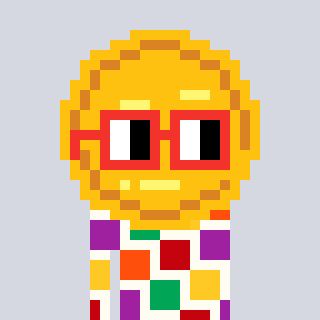
a pixel art character with square red glasses, a medal-shaped head and a grayscale-colored body on a cool background